Question: I have this dataset and I wanna export it as excel file (as the picture) in two sheets ('Fabrication' and 'REACTOR') The column head should be 'Waste_ads (tons)' and so on. The row index (-5, -4, -3, - 2...5)
'''
data = {'Fabrication': {'Waste_ads (tons)': {-5.0: 0.0, -4.0: 0.0, -3.0: 0.0, -2.0: 0.0, -1.0: 0.0, 0.0: 0.0, 1.0: 0.0, 2.0: 0.0, 3.0: 0.0, 4.0: 0.0, 5.0: 0.0}, 'Uox_spent (tons)': {-5.0: 0.0, -4.0: 0.0, -3.0: 0.0, -2.0: 0.0, -1.0: 0.0, 0.0: 0.0, 1.0: 0.0, 2.0: 0.0, 3.0: 0.0, 4.0: 0.0, 5.0: 0.0}, 'Depu (tons)': {-5.0: 0.0, -4.0: 0.0, -3.0: 0.0, -2.0: <PHONE>85, -1.0: <PHONE>332, 0.0: <PHONE>332, 1.0: <PHONE>332, 2.0: <PHONE>332, 3.0: <PHONE>332, 4.0: <PHONE>332, 5.0: <PHONE>332}, 'U (tons)': {-5.0: 0.0, -4.0: 0.0, -3.0: 0.0, -2.0: 0.0, -1.0: 0.0, 0.0: 0.0, 1.0: 0.0, 2.0: 0.0, 3.0: 0.0, 4.0: 0.0, 5.0: 0.0}, 'Uox2_spent (tons)': {-5.0: 0.0, -4.0: 0.0, -3.0: 0.0, -2.0: 0.0, -1.0: 0.0, 0.0: 0.0, 1.0: 0.0, 2.0: 0.0, 3.0: 0.0, 4.0: 0.0, 5.0: 0.0}, 'Uox2 (tons)': {-5.0: 0.0, -4.0: 0.0, -3.0: 0.0, -2.0: 0.0, -1.0: 0.0, 0.0: 0.0, 1.0: 0.0, 2.0: 0.0, 3.0: 0.0, 4.0: 0.0, 5.0: 0.0}, 'Pu (tons)': {-5.0: 0.0, -4.0: 0.0, -3.0: 0.0, -2.0: 0.0, -1.0: 0.0, 0.0: 0.0, 1.0: 0.0, 2.0: 0.0, 3.0: 0.0, 4.0: 0.0, 5.0: 0.0}, 'Waste_mox (tons)': {-5.0: 0.0, -4.0: 0.0, -3.0: 0.0, -2.0: 0.0, -1.0: 0.0, 0.0: 0.0, 1.0: 0.0, 2.0: 0.0, 3.0: 0.0, 4.0: 0.0, 5.0: 0.0}, 'Waste_uox2 (tons)': {-5.0: 0.0, -4.0: 0.0, -3.0: 0.0, -2.0: 0.0, -1.0: 0.0, 0.0: 0.0, 1.0: 0.0, 2.0: 0.0, 3.0: 0.0, 4.0: 0.0, 5.0: 0.0}, 'Waste_uox1 (tons)': {-5.0: 0.0, -4.0: 0.0, -3.0: 0.0, -2.0: 0.0, -1.0: 0.0, 0.0: 0.0, 1.0: 0.0, 2.0: 0.0, 3.0: 0.0, 4.0: 0.0, 5.0: 0.0}, 'Adsfuel_spent (tons)': {-5.0: 0.0, -4.0: 0.0, -3.0: 0.0, -2.0: 0.0, -1.0: 0.0, 0.0: 0.0, 1.0: 0.0, 2.0: 0.0, 3.0: 0.0, 4.0: 0.0, 5.0: 0.0}, 'Mox (tons)': {-5.0: 0.0, -4.0: 0.0, -3.0: 0.0, -2.0: 0.0, -1.0: 0.0, 0.0: 0.0, 1.0: 0.0, 2.0: 0.0, 3.0: 0.0, 4.0: 0.0, 5.0: 0.0}, 'Nat (tons)': {-5.0: 0.0, -4.0: 0.0, -3.0: 0.0, -2.0: 0.0, -1.0: 0.0, 0.0: 0.0, 1.0: 0.0, 2.0: 0.0, 3.0: 0.0, 4.0: 0.0, 5.0: 0.0}, 'Uox (tons)': {-5.0: 0.0, -4.0: 0.0, -3.0: 0.0, -2.0: 4649.423, -1.0: <PHONE>, 0.0: <PHONE>999, 1.0: <PHONE>, 2.0: <PHONE>, 3.0: <PHONE>, 4.0: <PHONE>, 5.0: <PHONE>}, 'Mox_spent (tons)': {-5.0: 0.0, -4.0: 0.0, -3.0: 0.0, -2.0: 0.0, -1.0: 0.0, 0.0: 0.0, 1.0: 0.0, 2.0: 0.0, 3.0: 0.0, 4.0: 0.0, 5.0: 0.0}, 'Ma (tons)': {-5.0: 0.0, -4.0: 0.0, -3.0: 0.0, -2.0: 0.0, -1.0: 0.0, 0.0: 0.0, 1.0: 0.0, 2.0: 0.0, 3.0: 0.0, 4.0: 0.0, 5.0: 0.0}, 'Adsfuel (tons)': {-5.0: 0.0, -4.0: 0.0, -3.0: 0.0, -2.0: 0.0, -1.0: 0.0, 0.0: 0.0, 1.0: 0.0, 2.0: 0.0, 3.0: 0.0, 4.0: 0.0, 5.0: 0.0}}, 'REACTOR': {'Waste_ads (tons)': {-5.0: 0.0, -4.0: 0.0, -3.0: 0.0, -2.0: 0.0, -1.0: 0.0, 0.0: 0.0, 1.0: 0.0, 2.0: 0.0, 3.0: 0.0, 4.0: 0.0, 5.0: 0.0}, 'Uox_spent (tons)': {-5.0: 0.0, -4.0: 0.0, -3.0: 0.0, -2.0: 0.0, -1.0: 0.0, 0.0: 0.0, 1.0: 879.0730159999998, 2.0: <PHONE>9996, 3.0: <PHONE>, 4.0: <PHONE>, 5.0: <PHONE>0005}, 'Depu (tons)': {-5.0: 0.0, -4.0: 0.0, -3.0: 0.0, -2.0: 0.0, -1.0: 0.0, 0.0: 0.0, 1.0: 0.0, 2.0: 0.0, 3.0: 0.0, 4.0: 0.0, 5.0: 0.0}, 'U (tons)': {-5.0: 0.0, -4.0: 0.0, -3.0: 0.0, -2.0: 0.0, -1.0: 0.0, 0.0: 0.0, 1.0: 0.0, 2.0: 0.0, 3.0: 0.0, 4.0: 0.0, 5.0: 0.0}, 'Uox2_spent (tons)': {-5.0: 0.0, -4.0: 0.0, -3.0: 0.0, -2.0: 0.0, -1.0: 0.0, 0.0: 0.0, 1.0: 0.0, 2.0: 0.0, 3.0: 0.0, 4.0: 0.0, 5.0: 0.0}, 'Uox2 (tons)': {-5.0: 0.0, -4.0: 0.0, -3.0: 0.0, -2.0: 0.0, -1.0: 0.0, 0.0: 0.0, 1.0: 0.0, 2.0: 0.0, 3.0: 0.0, 4.0: 0.0, 5.0: 0.0}, 'Pu (tons)': {-5.0: 0.0, -4.0: 0.0, -3.0: 0.0, -2.0: 0.0, -1.0: 0.0, 0.0: 0.0, 1.0: 0.0, 2.0: 0.0, 3.0: 0.0, 4.0: 0.0, 5.0: 0.0}, 'Waste_mox (tons)': {-5.0: 0.0, -4.0: 0.0, -3.0: 0.0, -2.0: 0.0, -1.0: 0.0, 0.0: 0.0, 1.0: 0.0, 2.0: 0.0, 3.0: 0.0, 4.0: 0.0, 5.0: 0.0}, 'Waste_uox2 (tons)': {-5.0: 0.0, -4.0: 0.0, -3.0: 0.0, -2.0: 0.0, -1.0: 0.0, 0.0: 0.0, 1.0: 0.0, 2.0: 0.0, 3.0: 0.0, 4.0: 0.0, 5.0: 0.0}, 'Waste_uox1 (tons)': {-5.0: 0.0, -4.0: 0.0, -3.0: 0.0, -2.0: 0.0, -1.0: 0.0, 0.0: 0.0, 1.0: 0.0, 2.0: 0.0, 3.0: 0.0, 4.0: 0.0, 5.0: 0.0}, 'Adsfuel_spent (tons)': {-5.0: 0.0, -4.0: 0.0, -3.0: 0.0, -2.0: 0.0, -1.0: 0.0, 0.0: 0.0, 1.0: 0.0, 2.0: 0.0, 3.0: 0.0, 4.0: 0.0, 5.0: 0.0}, 'Mox (tons)': {-5.0: 0.0, -4.0: 0.0, -3.0: 0.0, -2.0: 0.0, -1.0: 0.0, 0.0: 0.0, 1.0: 0.0, 2.0: 0.0, 3.0: 0.0, 4.0: 0.0, 5.0: 0.0}, 'Nat (tons)': {-5.0: 0.0, -4.0: 0.0, -3.0: 0.0, -2.0: 0.0, -1.0: 0.0, 0.0: 0.0, 1.0: 0.0, 2.0: 0.0, 3.0: 0.0, 4.0: 0.0, 5.0: 0.0}, 'Uox (tons)': {-5.0: 0.0, -4.0: 0.0, -3.0: 0.0, -2.0: 0.0, -1.0: 0.0, 0.0: 0.0, 1.0: <PHONE>, 2.0: <PHONE>0004, 3.0: <PHONE>0004, 4.0: <PHONE>0004, 5.0: <PHONE>0004}, 'Mox_spent (tons)': {-5.0: 0.0, -4.0: 0.0, -3.0: 0.0, -2.0: 0.0, -1.0: 0.0, 0.0: 0.0, 1.0: 0.0, 2.0: 0.0, 3.0: 0.0, 4.0: 0.0, 5.0: 0.0}, 'Ma (tons)': {-5.0: 0.0, -4.0: 0.0, -3.0: 0.0, -2.0: 0.0, -1.0: 0.0, 0.0: 0.0, 1.0: 0.0, 2.0: 0.0, 3.0: 0.0, 4.0: 0.0, 5.0: 0.0}, 'Adsfuel (tons)': {-5.0: 0.0, -4.0: 0.0, -3.0: 0.0, -2.0: 0.0, -1.0: 0.0, 0.0: 0.0, 1.0: 0.0, 2.0: 0.0, 3.0: 0.0, 4.0: 0.0, 5.0: 0.0}}}
'''
I used Panel from Pandas before I updated Python this year and I cannot use it anymore. My attempt is getting too complicated and I need a better approach.
Thank you for your help
SS:

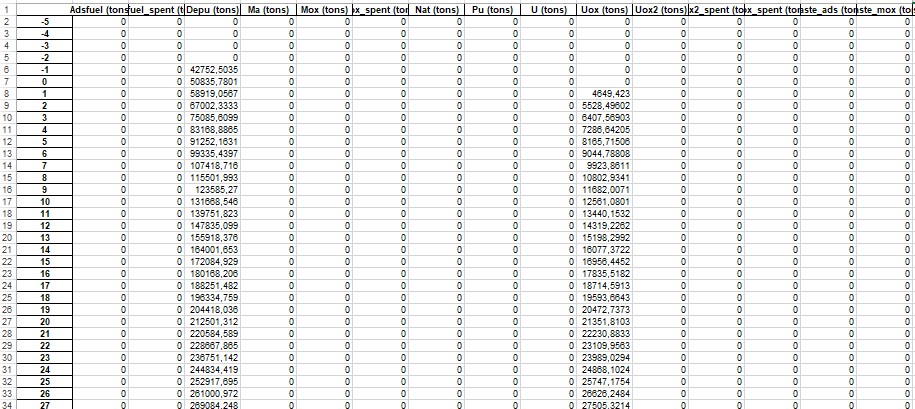
Answer: This works for the 'data' you provided above; 'data' is a dictionary with two keys ('Fabrication' and 'REACTOR'). Each of the values can be converted to a data frame. You can modify the example below if you need 'Fabrication' and 'REACTOR' in the final output.
'''
import pandas as pd
dfs = (pd.DataFrame(d) for d in data.values())
df = pd.concat(dfs, axis=1)
print(df.shape)
(11, 34)
'''
UPDATE
In case you need to keep sheet names, you can to this. Sorry for presenting two choices, but I'm not certain of the expected results.
'''
df = list()
for key, value in data.items():
t = pd.DataFrame(value)
t['sheetname'] = key
df.append(t)
df = pd.concat(df)
print(df.iloc[0:5, 0:4])
Waste_ads (tons) Uox_spent (tons) Depu (tons) U (tons)
-5.0 0.0 0.0 0.000000 0.0
-4.0 0.0 0.0 0.000000 0.0
-3.0 0.0 0.0 0.000000 0.0
-2.0 0.0 0.0 <PHONE> 0.0
-1.0 0.0 0.0 <PHONE> 0.0
'''